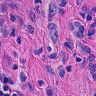
Metastatic tissue present: yes